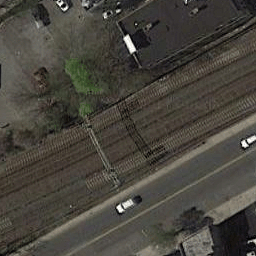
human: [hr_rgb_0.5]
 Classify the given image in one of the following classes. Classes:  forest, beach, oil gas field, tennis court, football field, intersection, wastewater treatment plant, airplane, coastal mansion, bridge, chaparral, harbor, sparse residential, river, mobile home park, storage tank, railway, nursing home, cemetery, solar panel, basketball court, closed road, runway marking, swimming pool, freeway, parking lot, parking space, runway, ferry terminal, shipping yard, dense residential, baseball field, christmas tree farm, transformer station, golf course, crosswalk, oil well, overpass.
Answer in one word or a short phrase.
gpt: railway